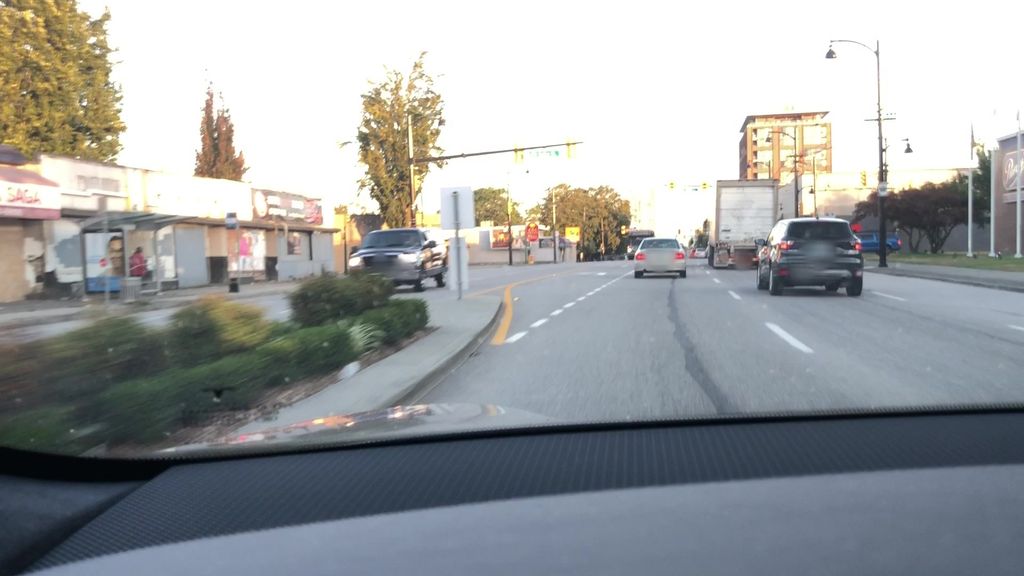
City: vancouver